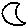
Label: moon